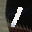
Label: 1